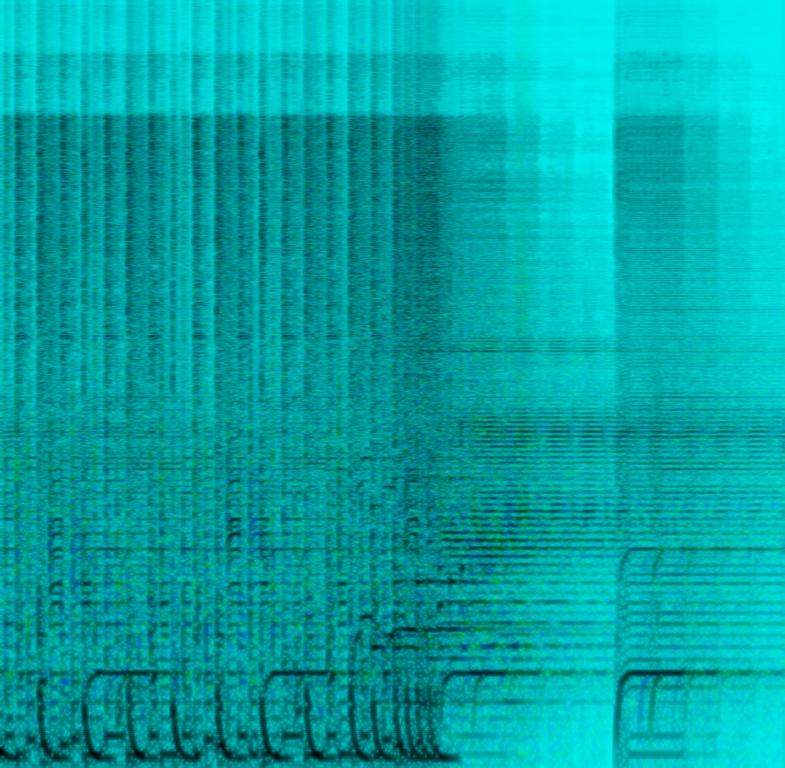
This is a techno house music piece. There is a piercing sounding synth lead playing an alarm-like tune. The atmosphere is loud and aggressive. This piece could be playing during nighttime scenes in the soundtrack of a noir movie or a noir video game.